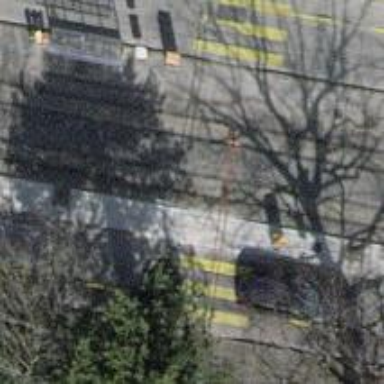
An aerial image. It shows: Tram stop for public transport.